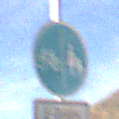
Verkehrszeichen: GetrennterRadUndGehwegRadwegLinks
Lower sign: BesondereFahrzeugeUndTransportgueter13
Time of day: MorningAfternoon
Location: Outdoor (RoadRail)
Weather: PartlyCloudy
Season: NotSpecified
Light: Natural